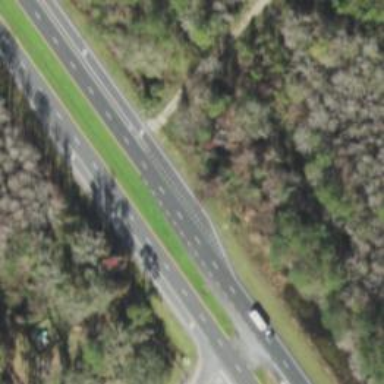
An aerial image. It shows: Asphalt road designated as trunk highway.